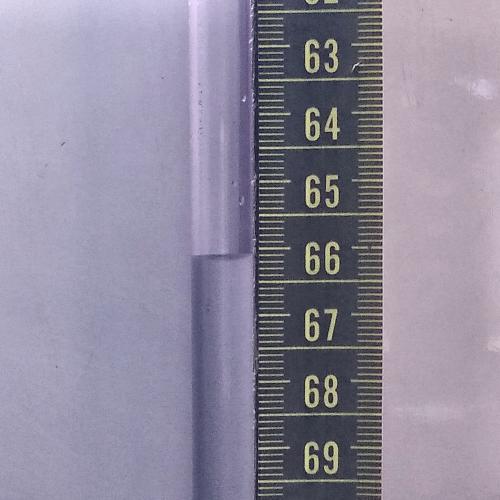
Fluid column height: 66.1 cm